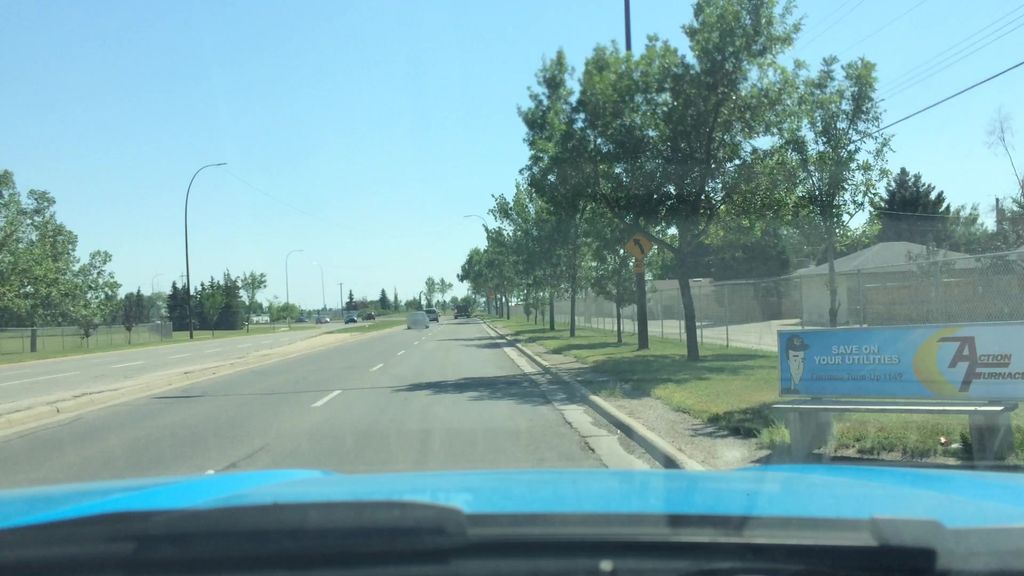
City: calgary